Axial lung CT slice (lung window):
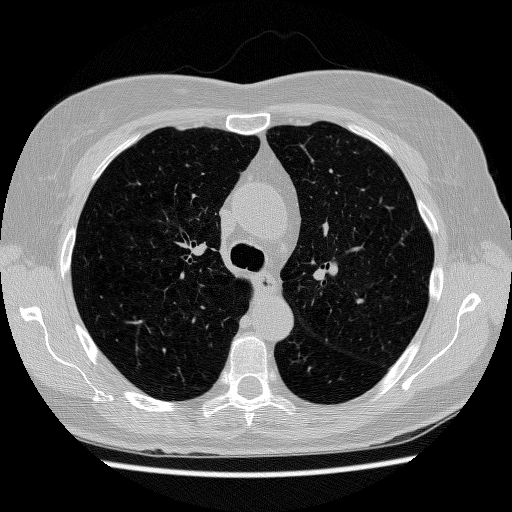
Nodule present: no